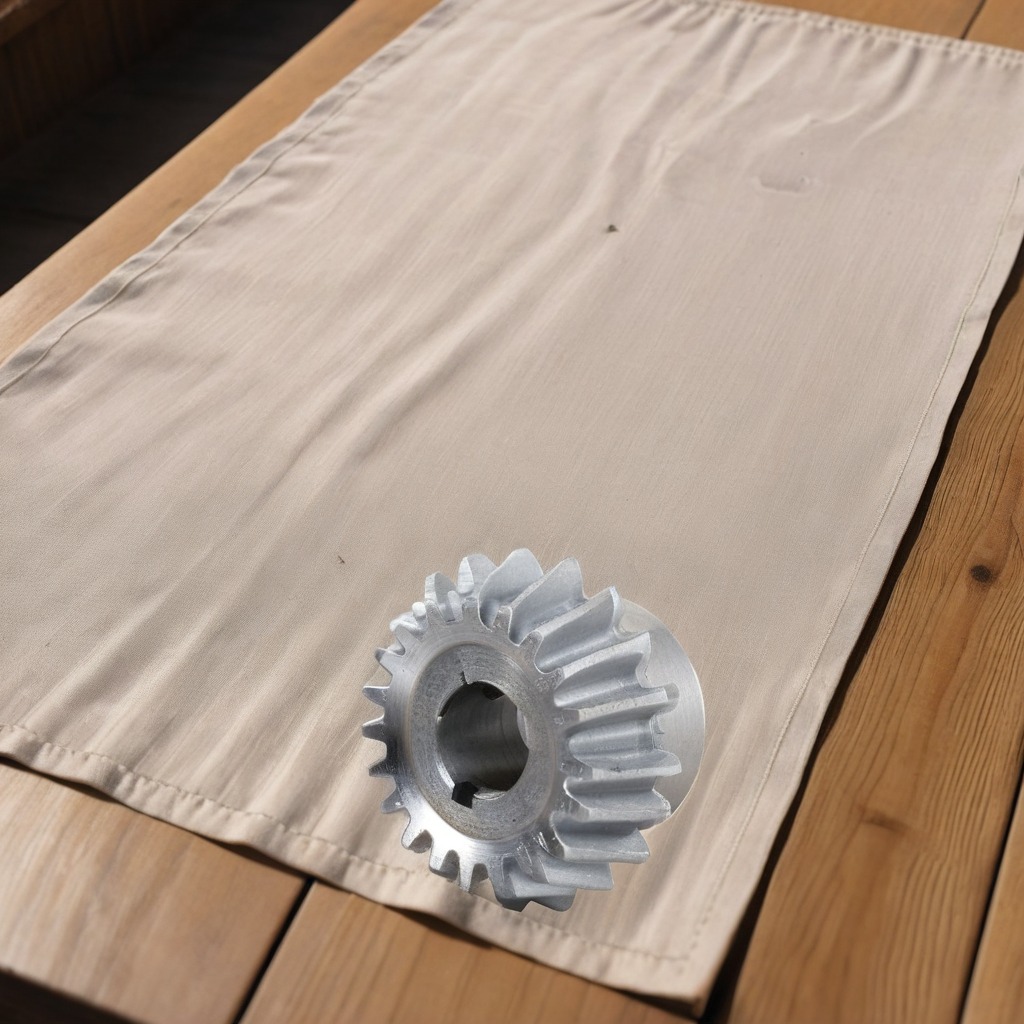
A steel gear with teeth lies on a wooden table in an outdoor workshop during daytime bright natural light soft shadows worn but beneath the cloth.